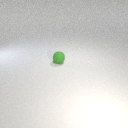
small green rubber sphere